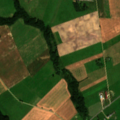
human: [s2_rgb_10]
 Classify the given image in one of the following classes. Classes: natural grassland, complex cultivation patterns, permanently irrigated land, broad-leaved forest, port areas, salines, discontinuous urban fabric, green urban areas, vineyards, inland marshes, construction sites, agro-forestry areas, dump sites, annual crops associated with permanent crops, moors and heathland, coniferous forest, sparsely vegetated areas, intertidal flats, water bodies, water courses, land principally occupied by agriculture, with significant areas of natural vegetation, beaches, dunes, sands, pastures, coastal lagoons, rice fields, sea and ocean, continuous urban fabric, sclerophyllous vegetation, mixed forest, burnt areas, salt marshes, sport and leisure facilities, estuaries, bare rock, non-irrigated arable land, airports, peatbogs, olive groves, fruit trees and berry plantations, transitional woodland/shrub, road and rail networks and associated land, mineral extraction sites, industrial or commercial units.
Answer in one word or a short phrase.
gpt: non-irrigated arable land, complex cultivation patterns, transitional woodland/shrub